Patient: sex M, age 55
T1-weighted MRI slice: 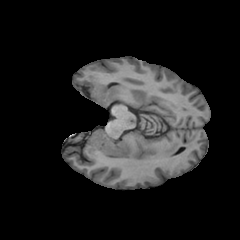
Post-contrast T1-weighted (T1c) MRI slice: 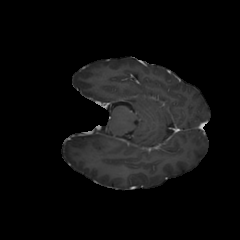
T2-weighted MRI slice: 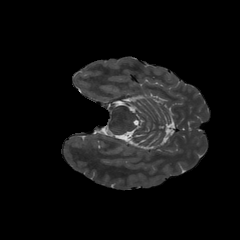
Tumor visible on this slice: no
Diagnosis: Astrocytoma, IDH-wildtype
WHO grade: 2